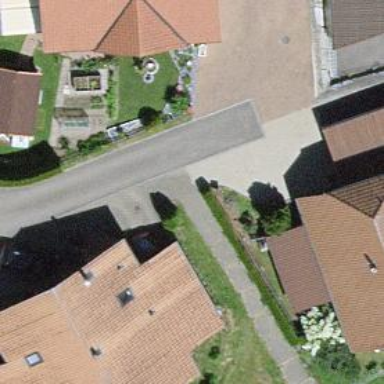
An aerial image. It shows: Residential building.